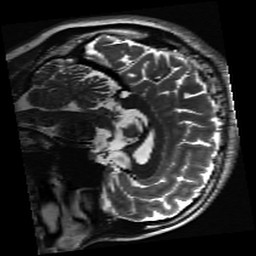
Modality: inplaneT2
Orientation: sagittal